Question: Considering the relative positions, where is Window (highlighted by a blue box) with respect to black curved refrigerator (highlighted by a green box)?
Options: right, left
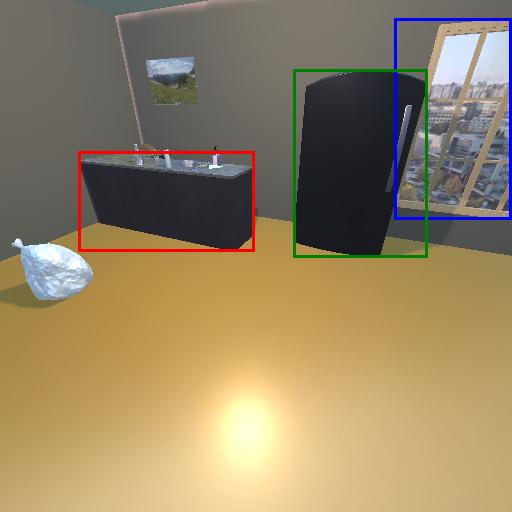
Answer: right